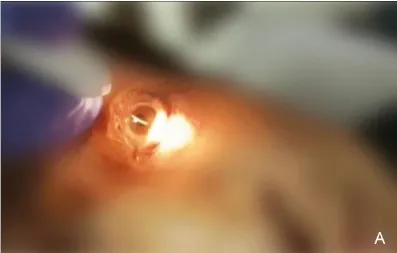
The images show the actual moment when the dexamethasone implant moves from the anterior to the vitrous chamber through the pupil. A) Looking up, the implant moves to the superior angle.
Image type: ophthalmic_imaging (gonioscopy)